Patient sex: F
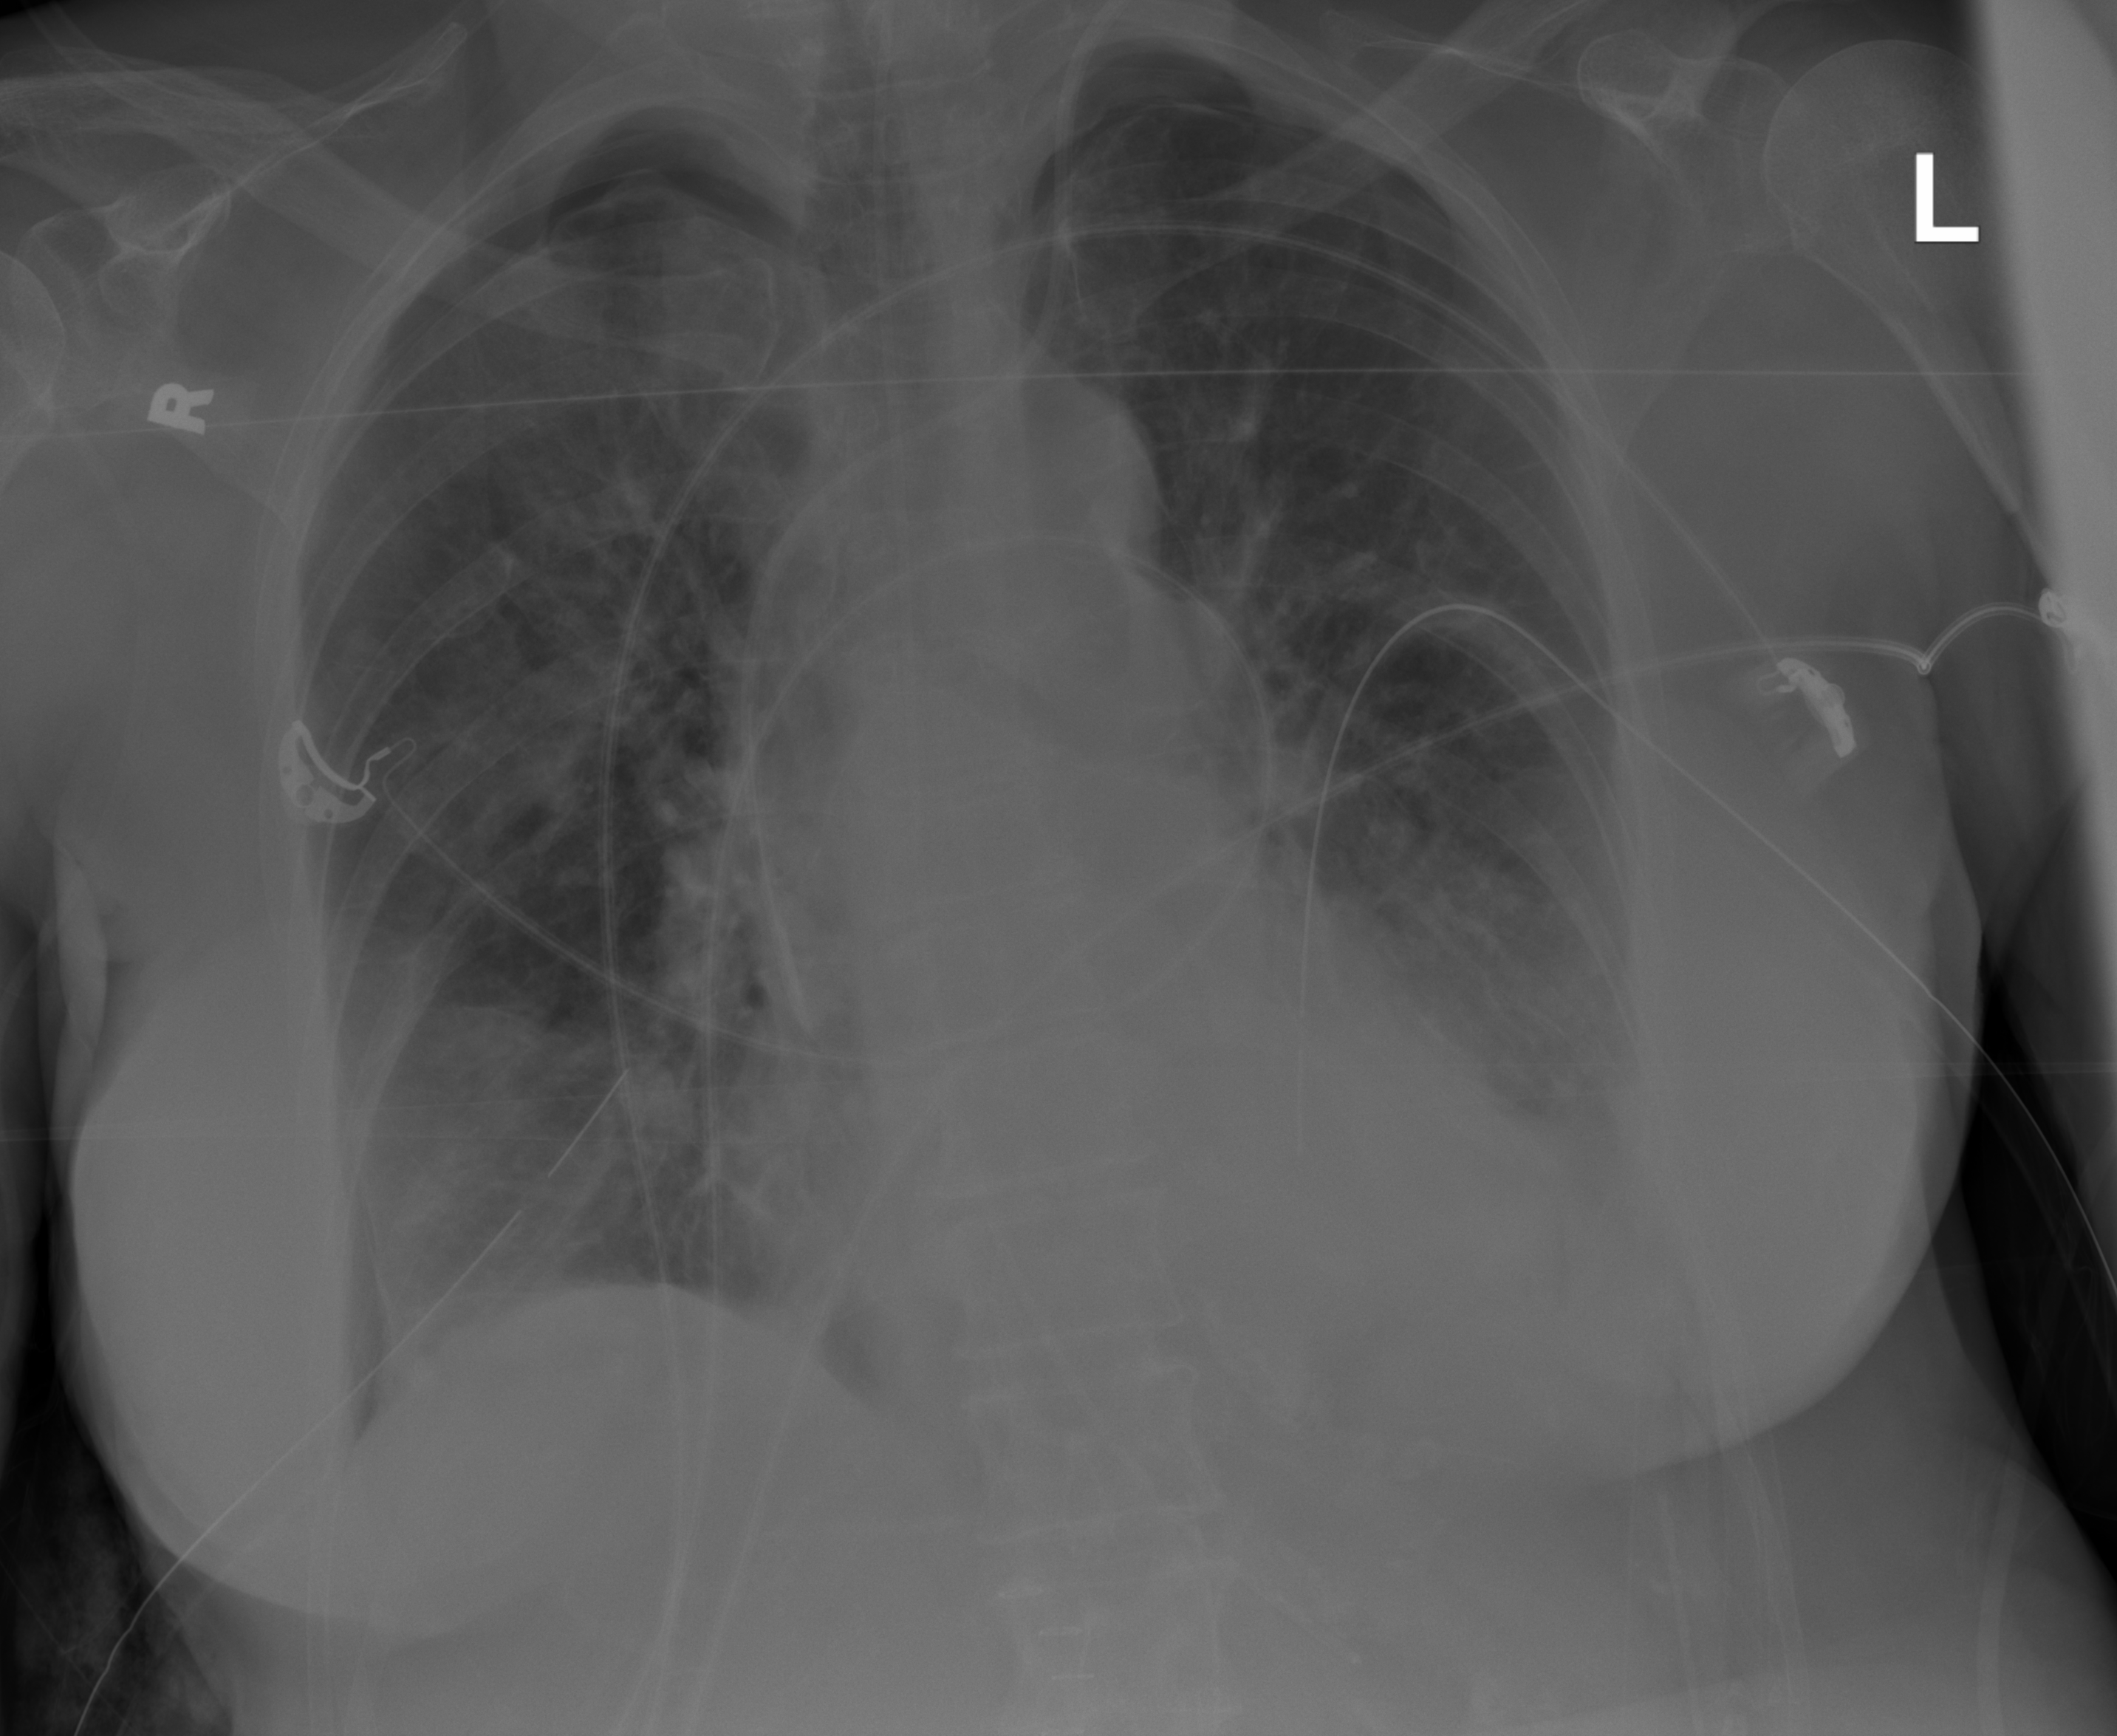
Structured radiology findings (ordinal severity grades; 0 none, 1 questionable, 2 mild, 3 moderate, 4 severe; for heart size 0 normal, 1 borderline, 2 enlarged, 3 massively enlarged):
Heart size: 1
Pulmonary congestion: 2
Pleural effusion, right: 2
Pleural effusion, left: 2
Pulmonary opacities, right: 3
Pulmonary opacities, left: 2
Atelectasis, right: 3
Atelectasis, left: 3